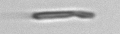
Label: fiber